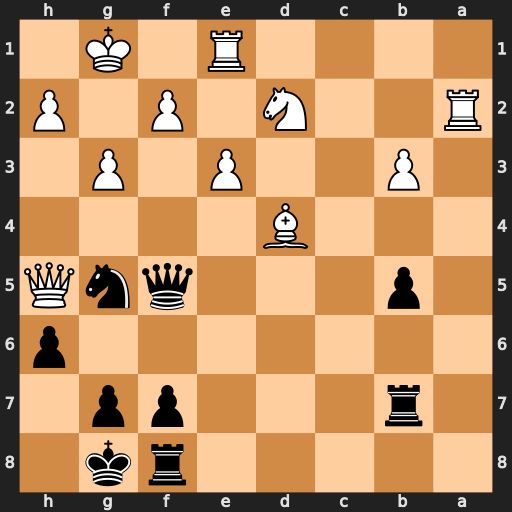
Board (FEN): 5rk1/1r3pp1/7p/1p3qnQ/3B4/1P2P1P1/R2N1P1P/4R1K1
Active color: b
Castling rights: -
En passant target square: -
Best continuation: Nh3+ Qxh3 Qxh3